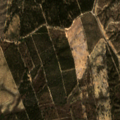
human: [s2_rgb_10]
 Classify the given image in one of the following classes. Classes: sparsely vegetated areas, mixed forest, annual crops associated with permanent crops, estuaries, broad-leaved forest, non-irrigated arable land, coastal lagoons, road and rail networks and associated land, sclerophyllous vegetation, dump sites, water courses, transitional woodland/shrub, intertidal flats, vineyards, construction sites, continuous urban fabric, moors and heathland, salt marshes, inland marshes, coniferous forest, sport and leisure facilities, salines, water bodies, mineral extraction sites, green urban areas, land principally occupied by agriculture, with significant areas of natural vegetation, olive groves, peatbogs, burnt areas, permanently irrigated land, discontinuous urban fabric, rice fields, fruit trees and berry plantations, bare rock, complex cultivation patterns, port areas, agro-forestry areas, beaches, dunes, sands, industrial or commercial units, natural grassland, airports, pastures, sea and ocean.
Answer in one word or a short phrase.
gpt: broad-leaved forest, transitional woodland/shrub